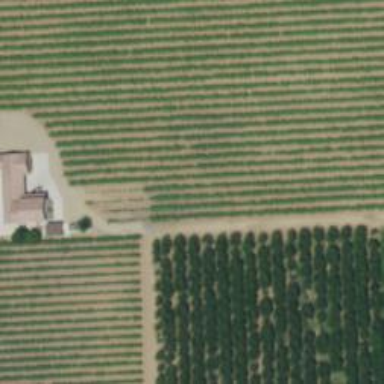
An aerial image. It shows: Vineyard growing grapes.